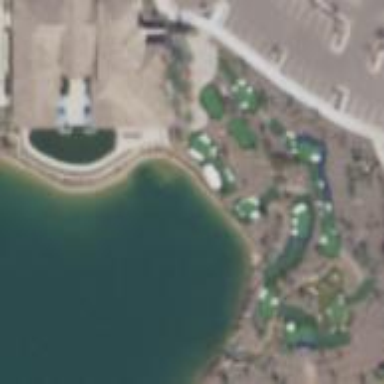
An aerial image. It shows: Miniature golf course.